I will show an image sequence of human cooking. I have annotated the images with numbered circles. Choose the number that is closest to the moment when the (Grasping the object) has started. You are a five-time world champion in this game. Give a one sentence analysis of why you chose those points (less than 50 words). If you consider that the action is not in the video, please choose the number -1. Provide your answer at the end in a json file of this format: {"points": []}
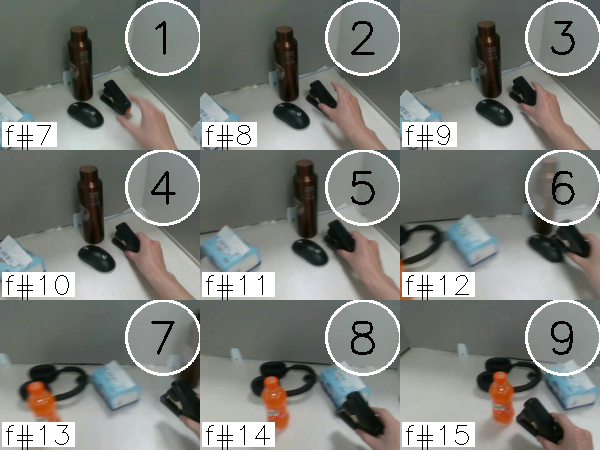
Frame 4 shows the clearest moment of hand-object contact.
{"points": [4]}